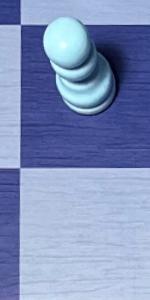
Label: Empty